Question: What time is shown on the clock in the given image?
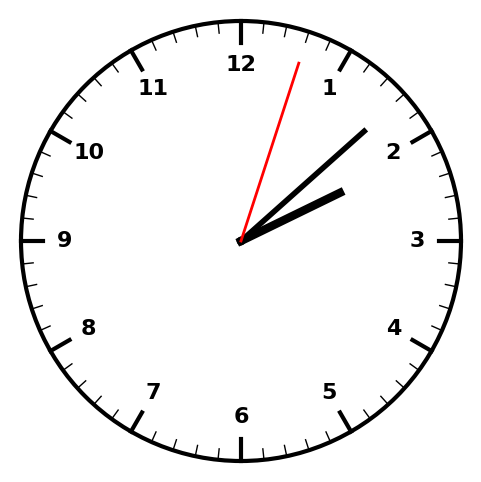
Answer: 02:08:03